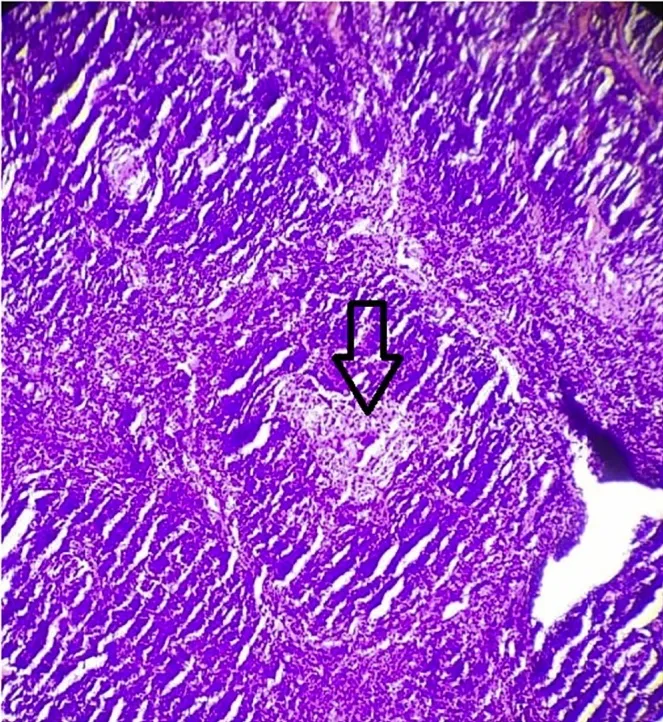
Hyaline vascular variant of Castleman disease. . Histopathology shows atrophic germinal centre with vessel traversing through it: "lollypop appearance" (black arrow). The expanded mantle zone shows concentric rings of small lymphocytes: "onion skin appearance"- hyaline vascular variant of Castleman disease.
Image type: pathology (h&e)